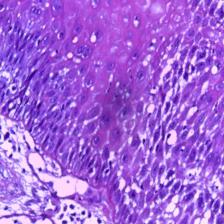
Diagnosis: Normal